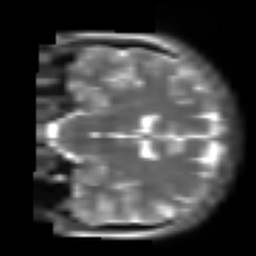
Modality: T2w
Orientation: coronal